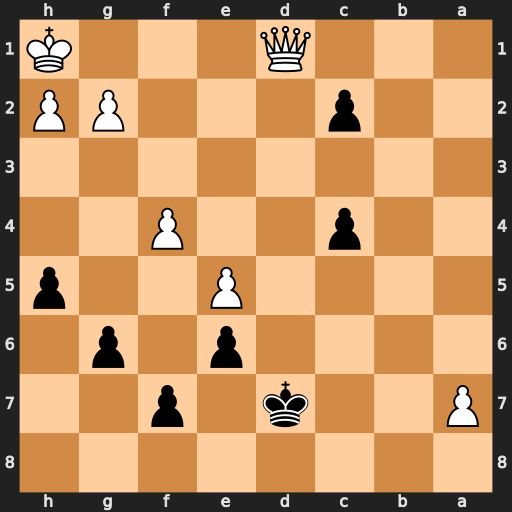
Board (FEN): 8/P2k1p2/4p1p1/4P2p/2p2P2/8/2p3PP/3Q3K
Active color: b
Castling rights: -
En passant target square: -
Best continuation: cxd1=Q#